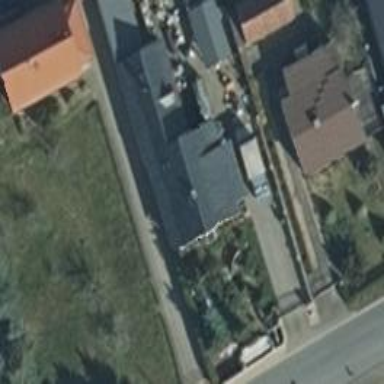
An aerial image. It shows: Simple and straightforward house.